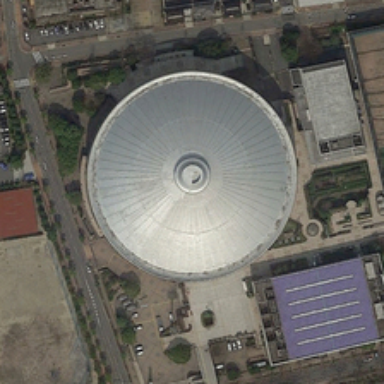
Several small buildings and green trees are around a circle building .